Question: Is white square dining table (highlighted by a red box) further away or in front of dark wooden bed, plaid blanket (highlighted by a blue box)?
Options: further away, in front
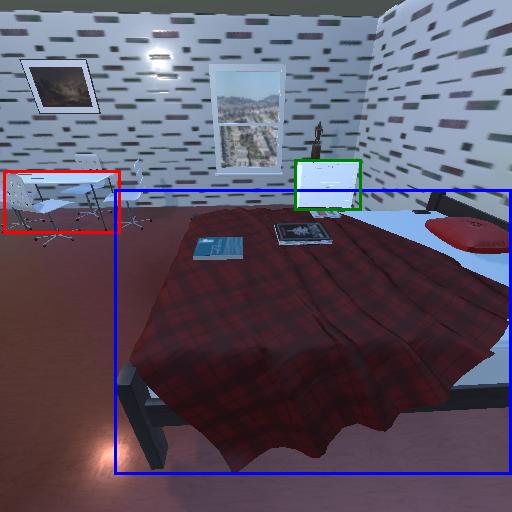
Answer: further away